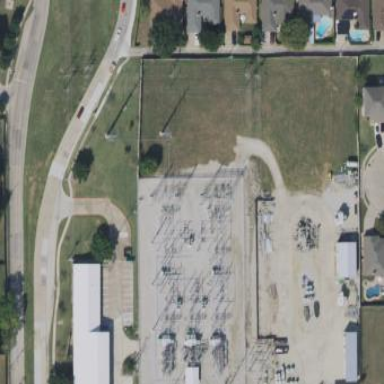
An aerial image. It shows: Outdoor distribution power substation.